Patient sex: M
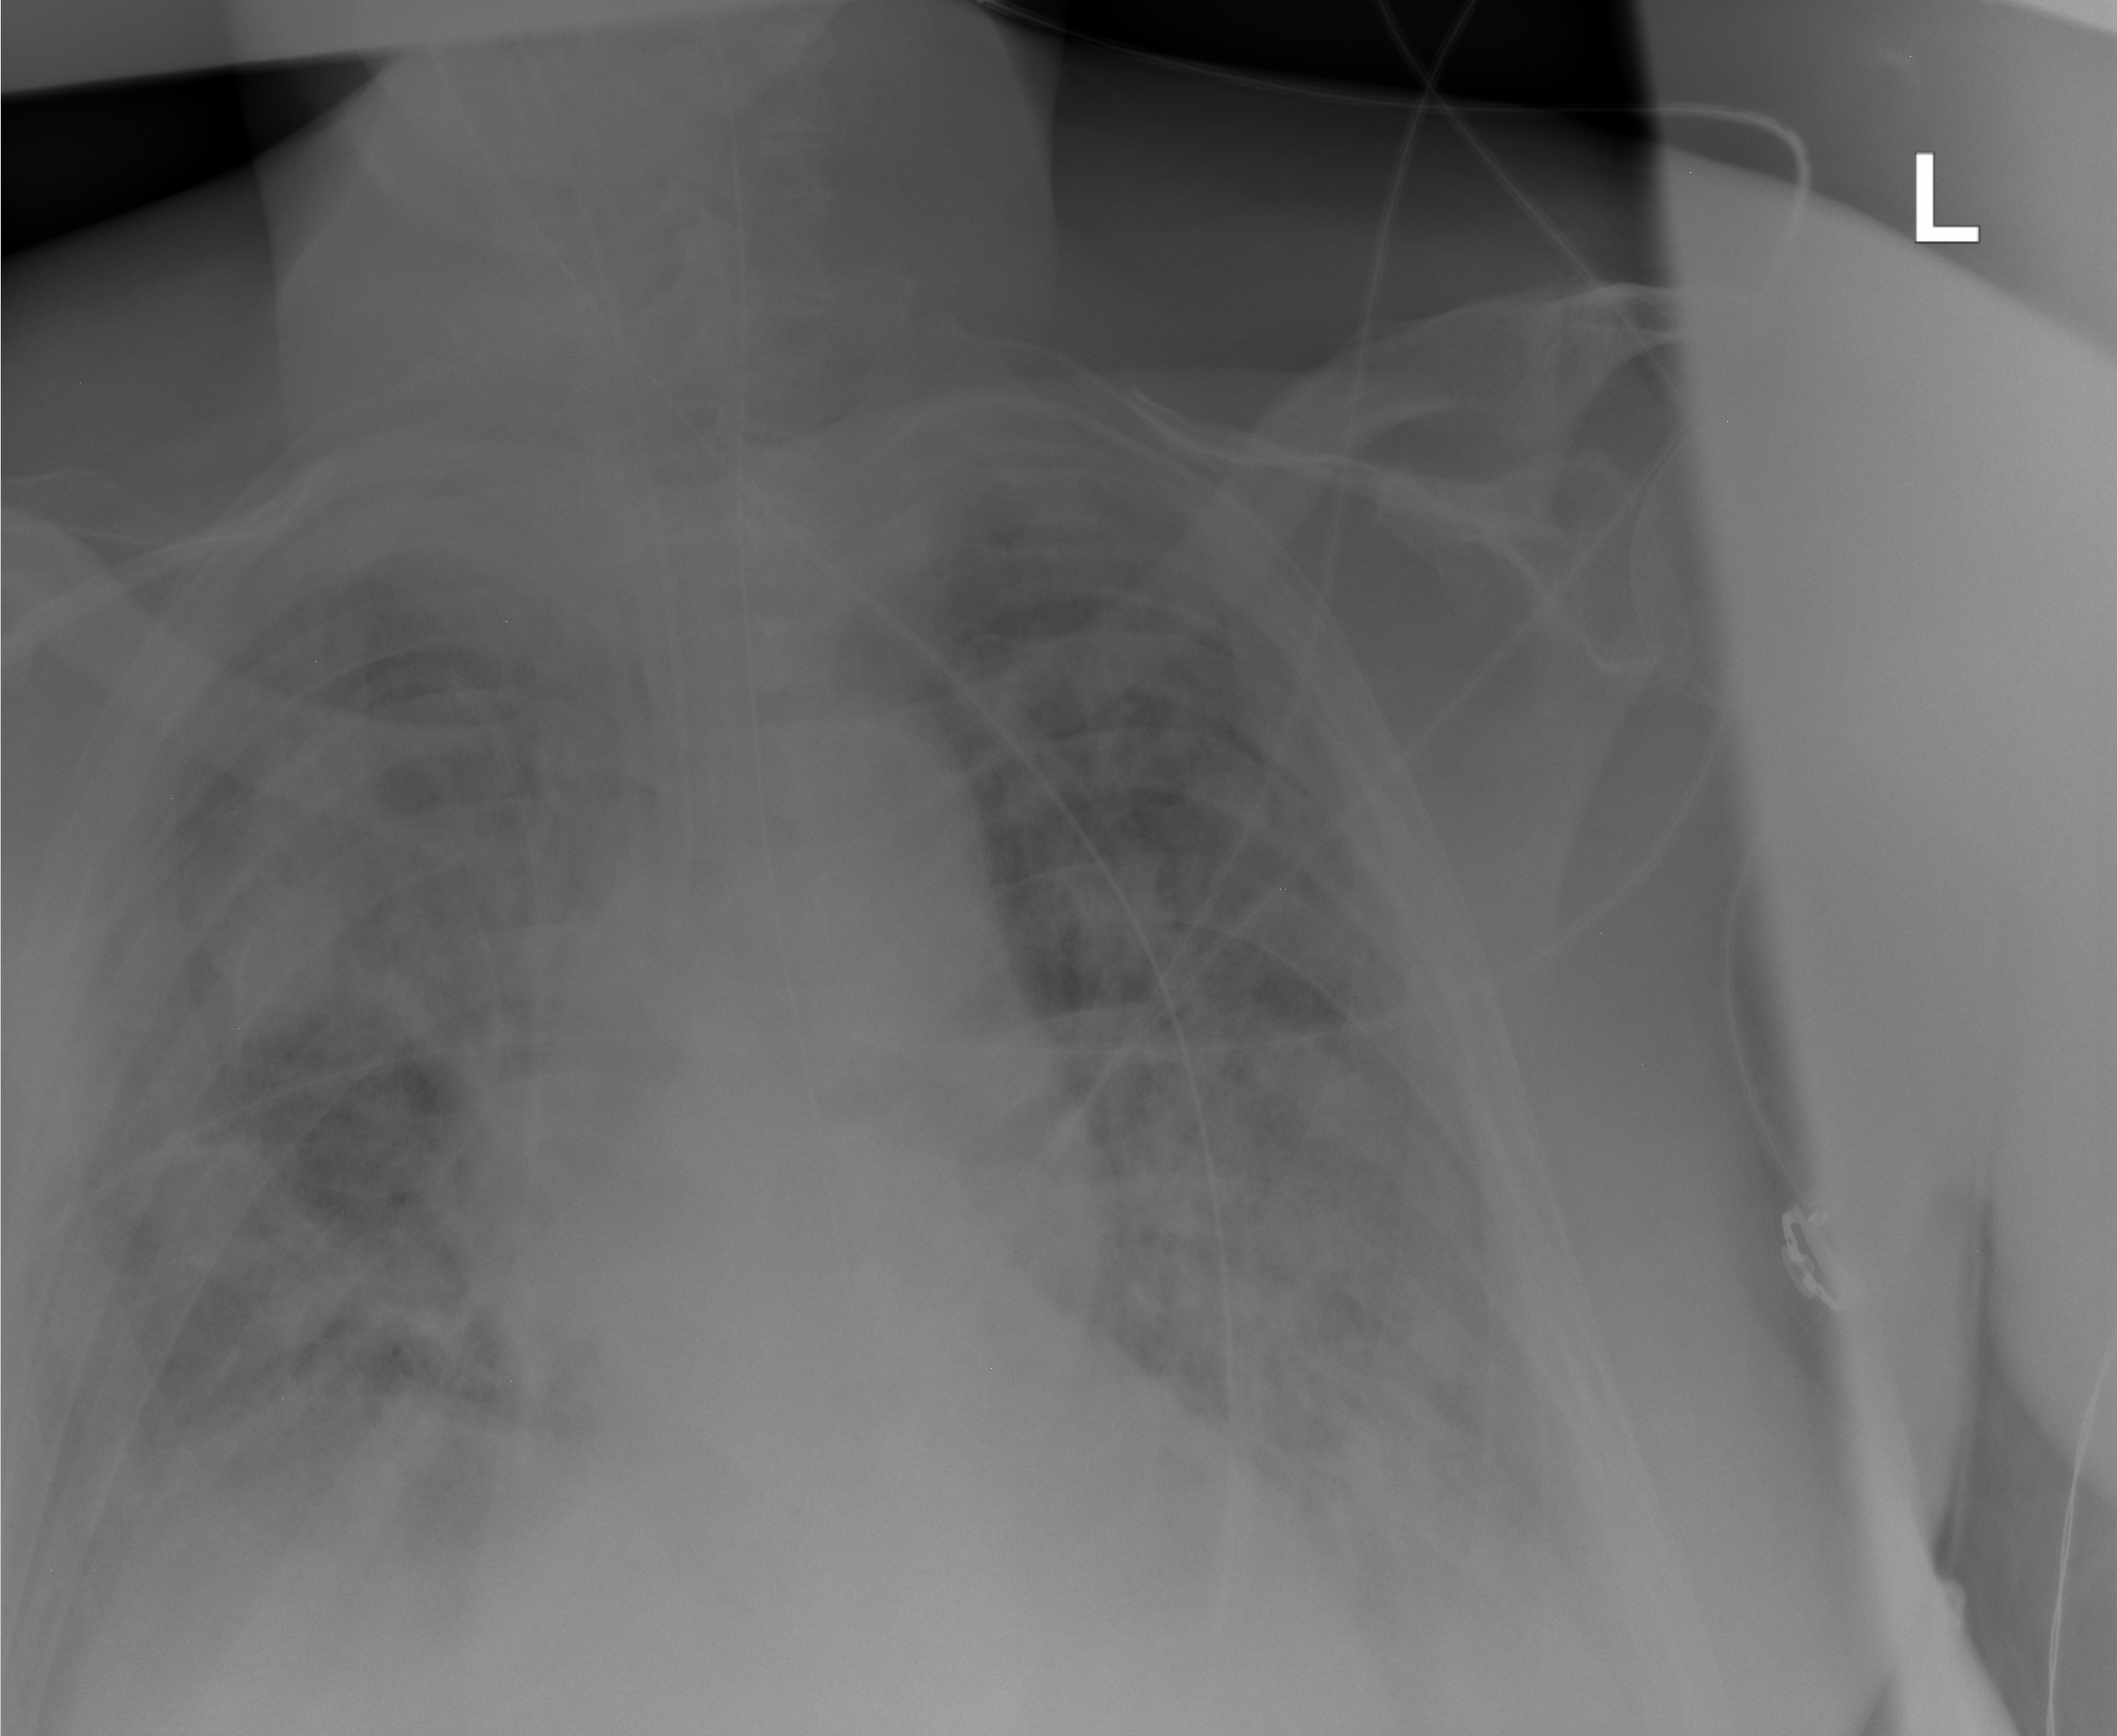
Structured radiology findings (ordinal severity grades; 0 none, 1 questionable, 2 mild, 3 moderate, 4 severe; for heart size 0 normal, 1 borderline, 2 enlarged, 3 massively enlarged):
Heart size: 2
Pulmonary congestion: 0
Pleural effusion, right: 2
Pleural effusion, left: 1
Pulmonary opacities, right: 3
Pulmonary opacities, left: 3
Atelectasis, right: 2
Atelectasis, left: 2